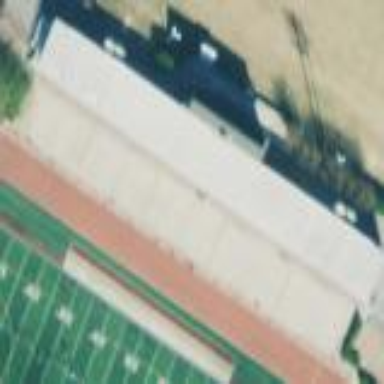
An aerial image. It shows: Grey building with skillion roof. The building is also grey and has bleachers on the leisure land.